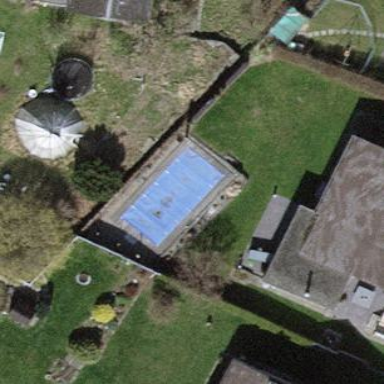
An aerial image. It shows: Outdoor swimming pool in leisure land area.